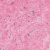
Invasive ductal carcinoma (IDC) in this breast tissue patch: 0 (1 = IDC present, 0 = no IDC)